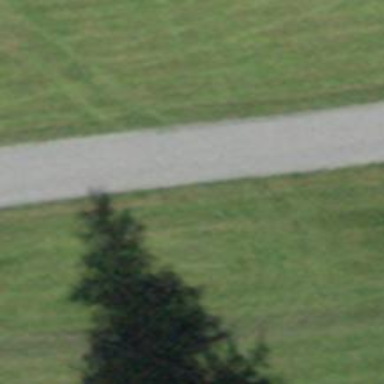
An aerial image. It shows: Service road with unpaved surface. The track is of grade2 quality.